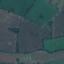
Land use / land cover: Pasture